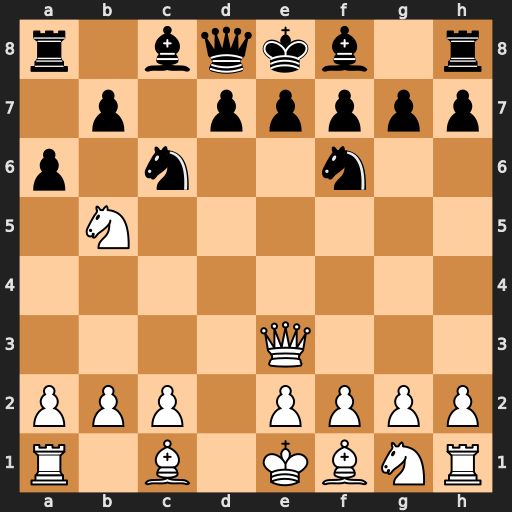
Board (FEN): r1bqkb1r/1p1ppppp/p1n2n2/1N6/8/4Q3/PPP1PPPP/R1B1KBNR
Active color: w
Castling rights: KQkq
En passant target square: -
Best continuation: Nd6#